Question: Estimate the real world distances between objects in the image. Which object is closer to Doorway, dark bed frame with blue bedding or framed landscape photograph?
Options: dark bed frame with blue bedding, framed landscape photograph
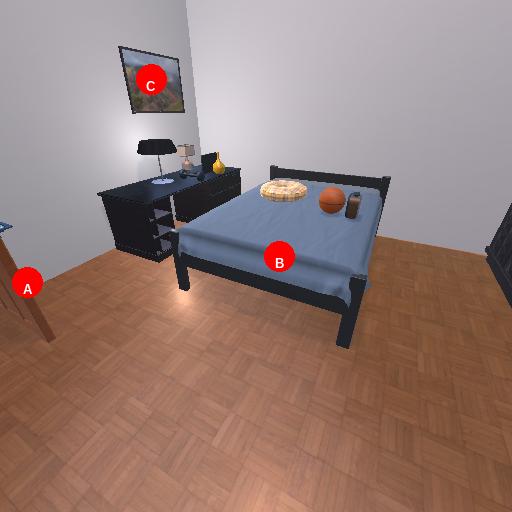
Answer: dark bed frame with blue bedding